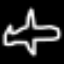
Label: airplane